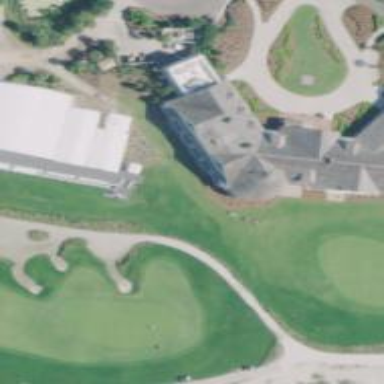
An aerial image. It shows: Golf course.